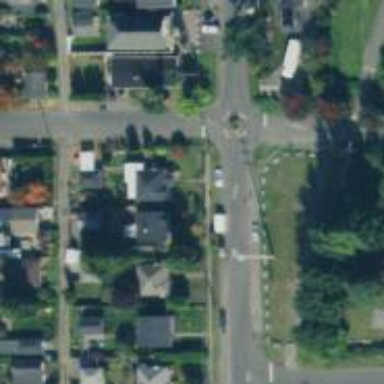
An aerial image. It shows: Residential road with asphalt surface and sidewalk on the left side.